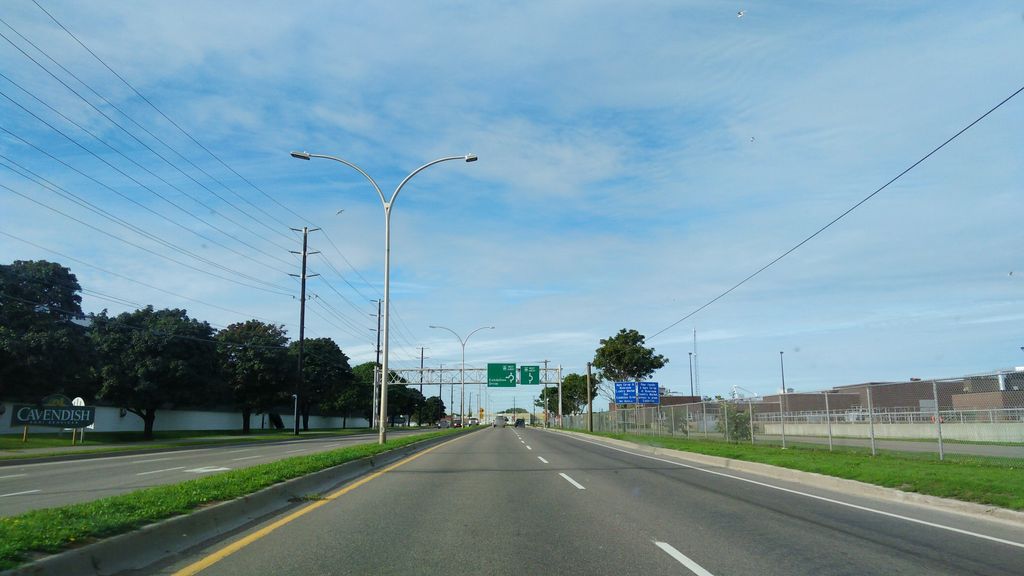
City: charlottetown